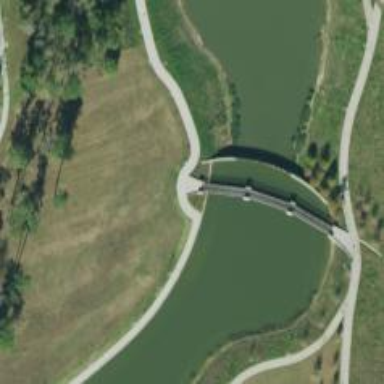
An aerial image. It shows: Footway bridge.